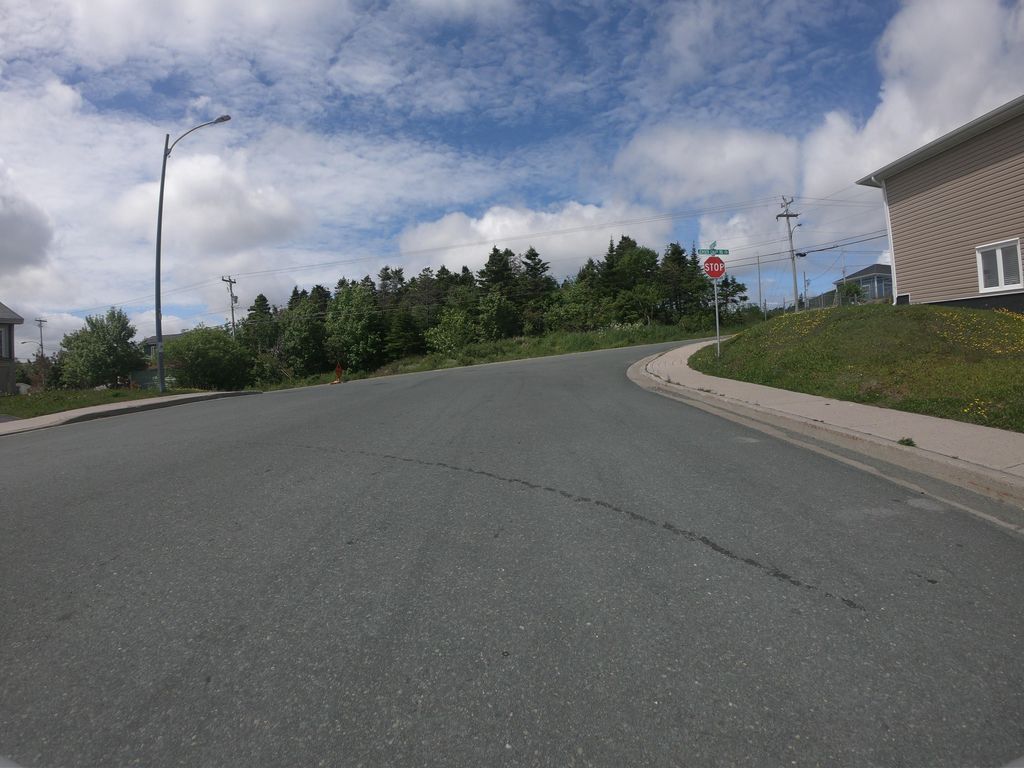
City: st_johns